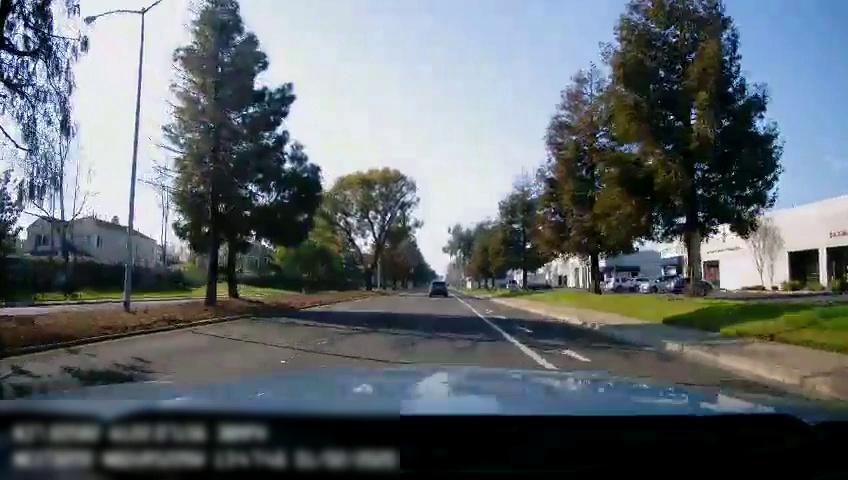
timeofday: Day
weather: Sunny
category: Drivable Space
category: Drivable Space
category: Vehicles | Car
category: Vehicles | Car
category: Vehicles | SUV
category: Vehicles | SUV
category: Vehicles | SUV
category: Lanes | Current Lane
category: Lanes | Current Lane